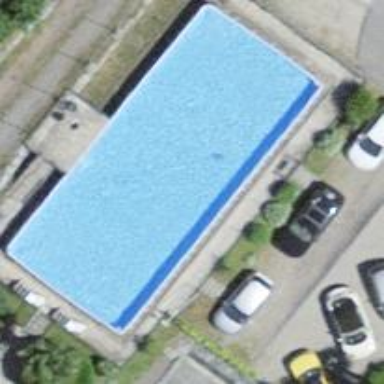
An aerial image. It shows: Swimming pool located in leisure land.